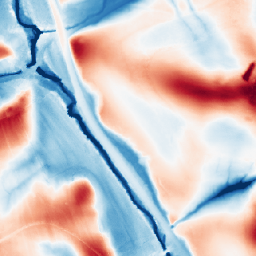
Category: edge_preserving
Decomposition family: guided
Decomposition parameters: radius: 32
eps: 0.001
Upsampling method: area
Upsampling parameters: scale: 4
Upsampling scale: 4